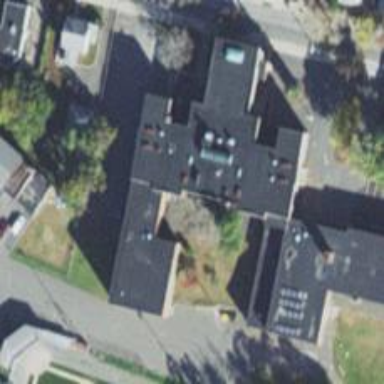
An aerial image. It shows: School.